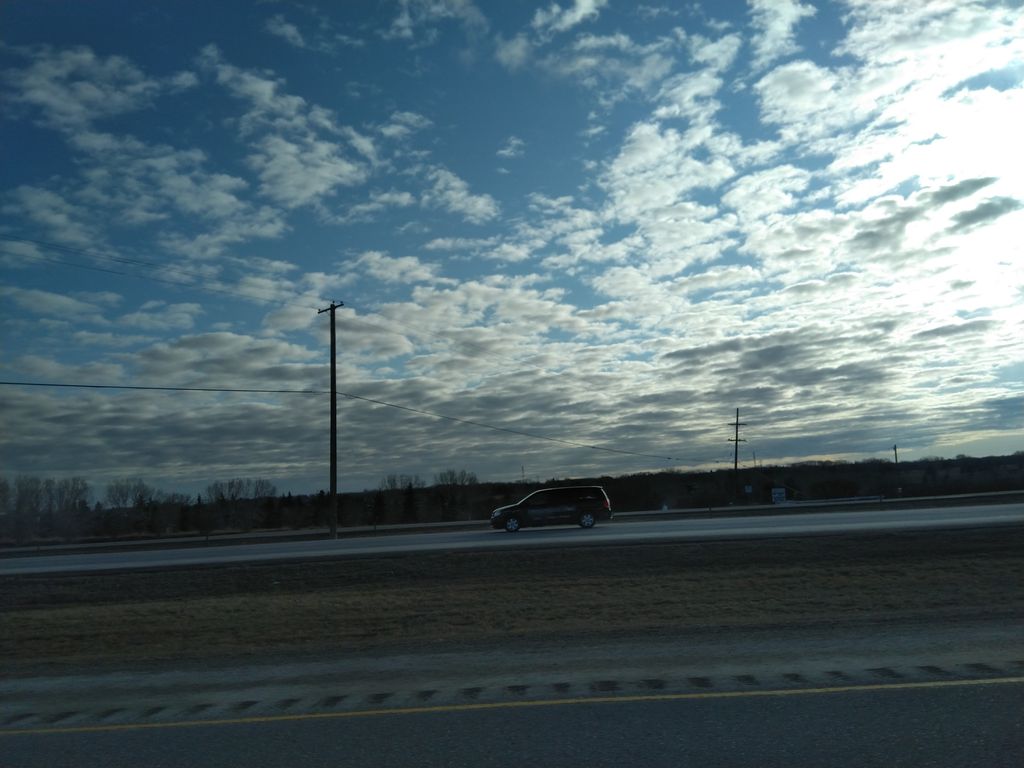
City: calgary